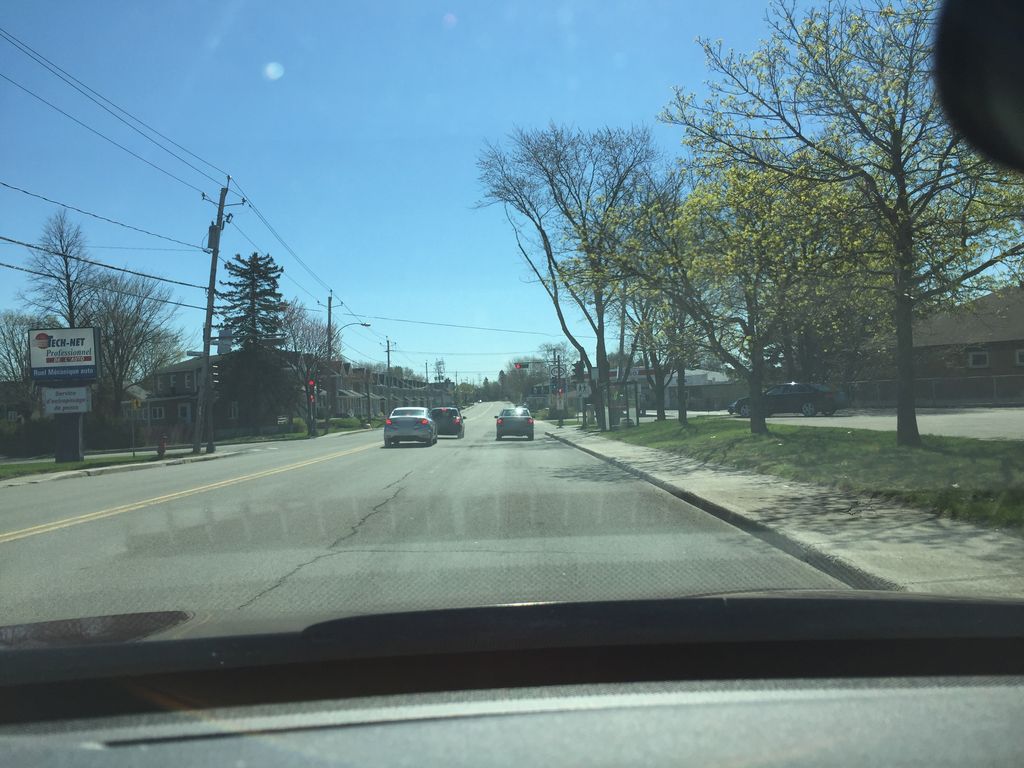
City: quebec_city